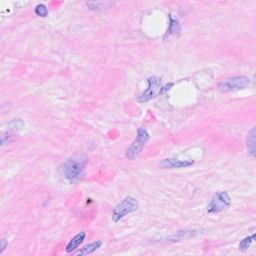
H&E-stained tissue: Breast